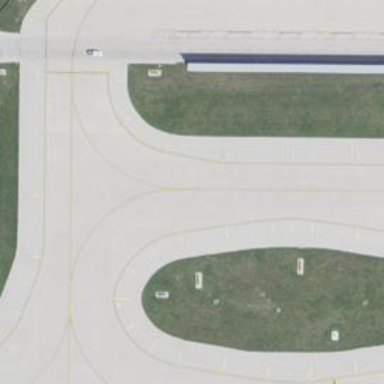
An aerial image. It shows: Image of taxiway at airport.